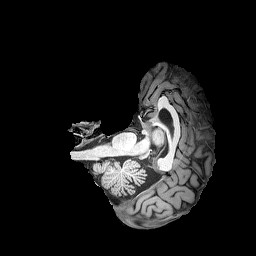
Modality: T1w
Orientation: axial
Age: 51
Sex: male
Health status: healthy